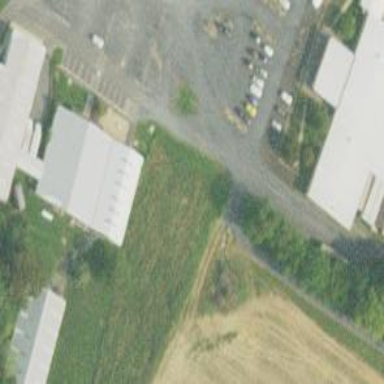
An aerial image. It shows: Commercial building.